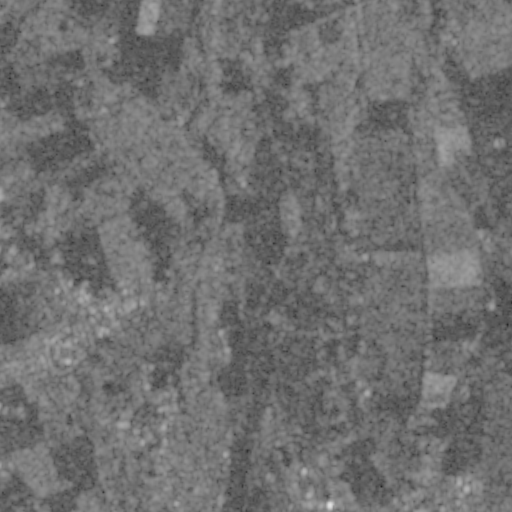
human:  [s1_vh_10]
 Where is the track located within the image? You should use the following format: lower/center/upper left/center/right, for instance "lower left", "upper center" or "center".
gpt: The track is located in the lower left of the image.
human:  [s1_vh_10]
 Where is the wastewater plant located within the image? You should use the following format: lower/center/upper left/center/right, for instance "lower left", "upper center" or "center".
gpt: The wastewater plant is located in the lower center of the image.
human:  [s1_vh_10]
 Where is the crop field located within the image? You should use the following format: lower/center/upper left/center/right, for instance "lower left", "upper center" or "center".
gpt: There is no crop field in the image.

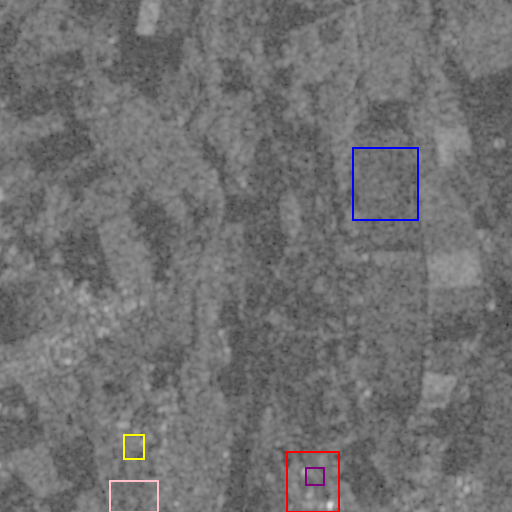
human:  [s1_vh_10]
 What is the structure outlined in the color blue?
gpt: The structure outlined in blue is a crop field.
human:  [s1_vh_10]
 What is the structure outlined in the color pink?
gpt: The structure outlined in pink is a park.
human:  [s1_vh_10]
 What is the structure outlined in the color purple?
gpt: The structure outlined in purple is a storage tank.
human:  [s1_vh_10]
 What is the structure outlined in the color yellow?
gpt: The structure outlined in yellow is a track.
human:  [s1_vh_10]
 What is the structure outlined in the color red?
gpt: The structure outlined in red is a wastewater plant.
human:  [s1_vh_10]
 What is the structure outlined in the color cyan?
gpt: There is no cyan outline.